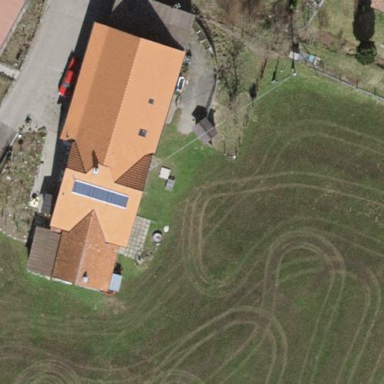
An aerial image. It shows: Farm building.